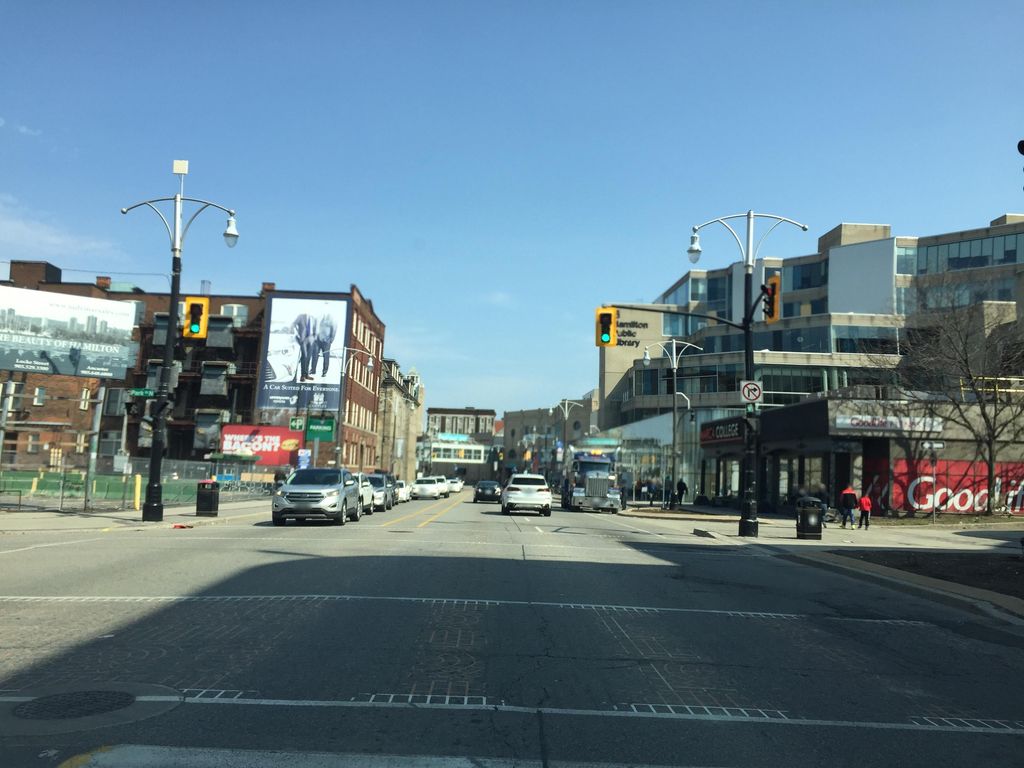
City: hamilton